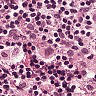
Metastatic tissue present: no